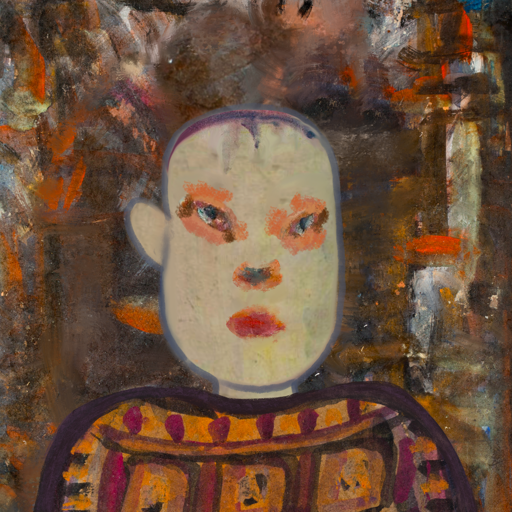
Background: GypsyQueen, Head And Neck Front: Hill_Girl, Face Front: Boggyland, Bust: Doll, Hair Front: Blank, Head Accessory: Blank, Second Necklace: Blank, Necklace: Blank, Baby: Blank